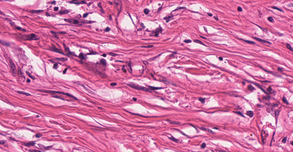
Tumor epithelial tissue: no
Tumor-associated stroma tissue: yes
Normal tissue: no